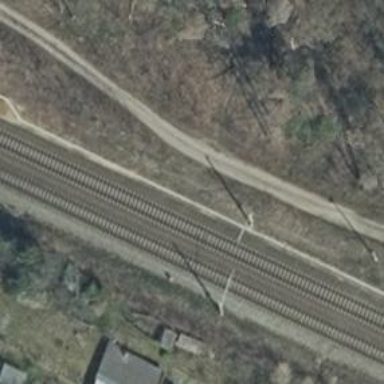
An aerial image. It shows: Railway milestone with catenary mast.